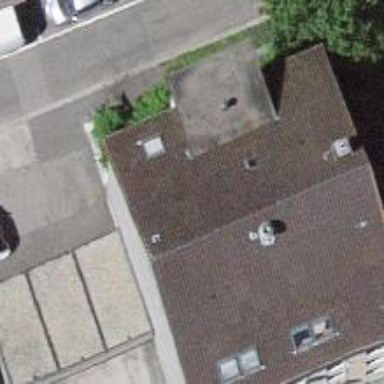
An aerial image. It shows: Garage building.